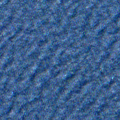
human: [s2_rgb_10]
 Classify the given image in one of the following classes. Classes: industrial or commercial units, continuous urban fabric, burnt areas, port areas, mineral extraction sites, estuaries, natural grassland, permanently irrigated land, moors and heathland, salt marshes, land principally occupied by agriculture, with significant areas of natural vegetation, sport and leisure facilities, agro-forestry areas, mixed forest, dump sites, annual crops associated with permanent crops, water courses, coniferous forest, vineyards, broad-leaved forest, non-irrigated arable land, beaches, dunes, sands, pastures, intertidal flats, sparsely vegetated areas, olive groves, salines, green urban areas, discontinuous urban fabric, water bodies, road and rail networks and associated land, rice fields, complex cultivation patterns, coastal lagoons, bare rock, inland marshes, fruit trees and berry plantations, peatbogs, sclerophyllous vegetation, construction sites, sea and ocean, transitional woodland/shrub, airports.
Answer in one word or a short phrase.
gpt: sea and ocean